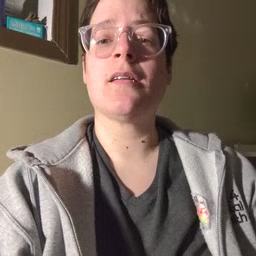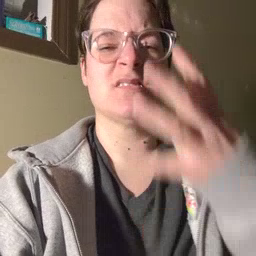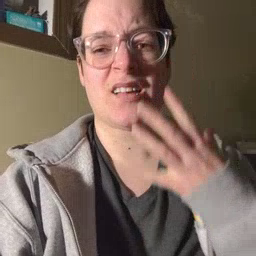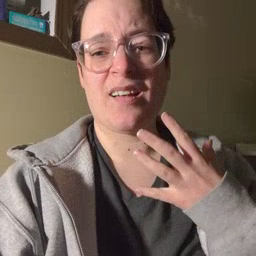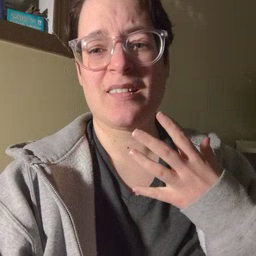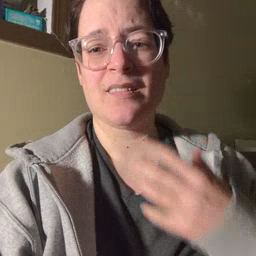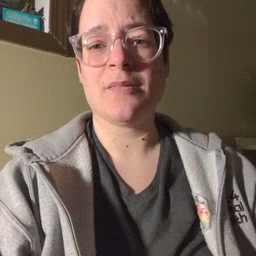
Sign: sad